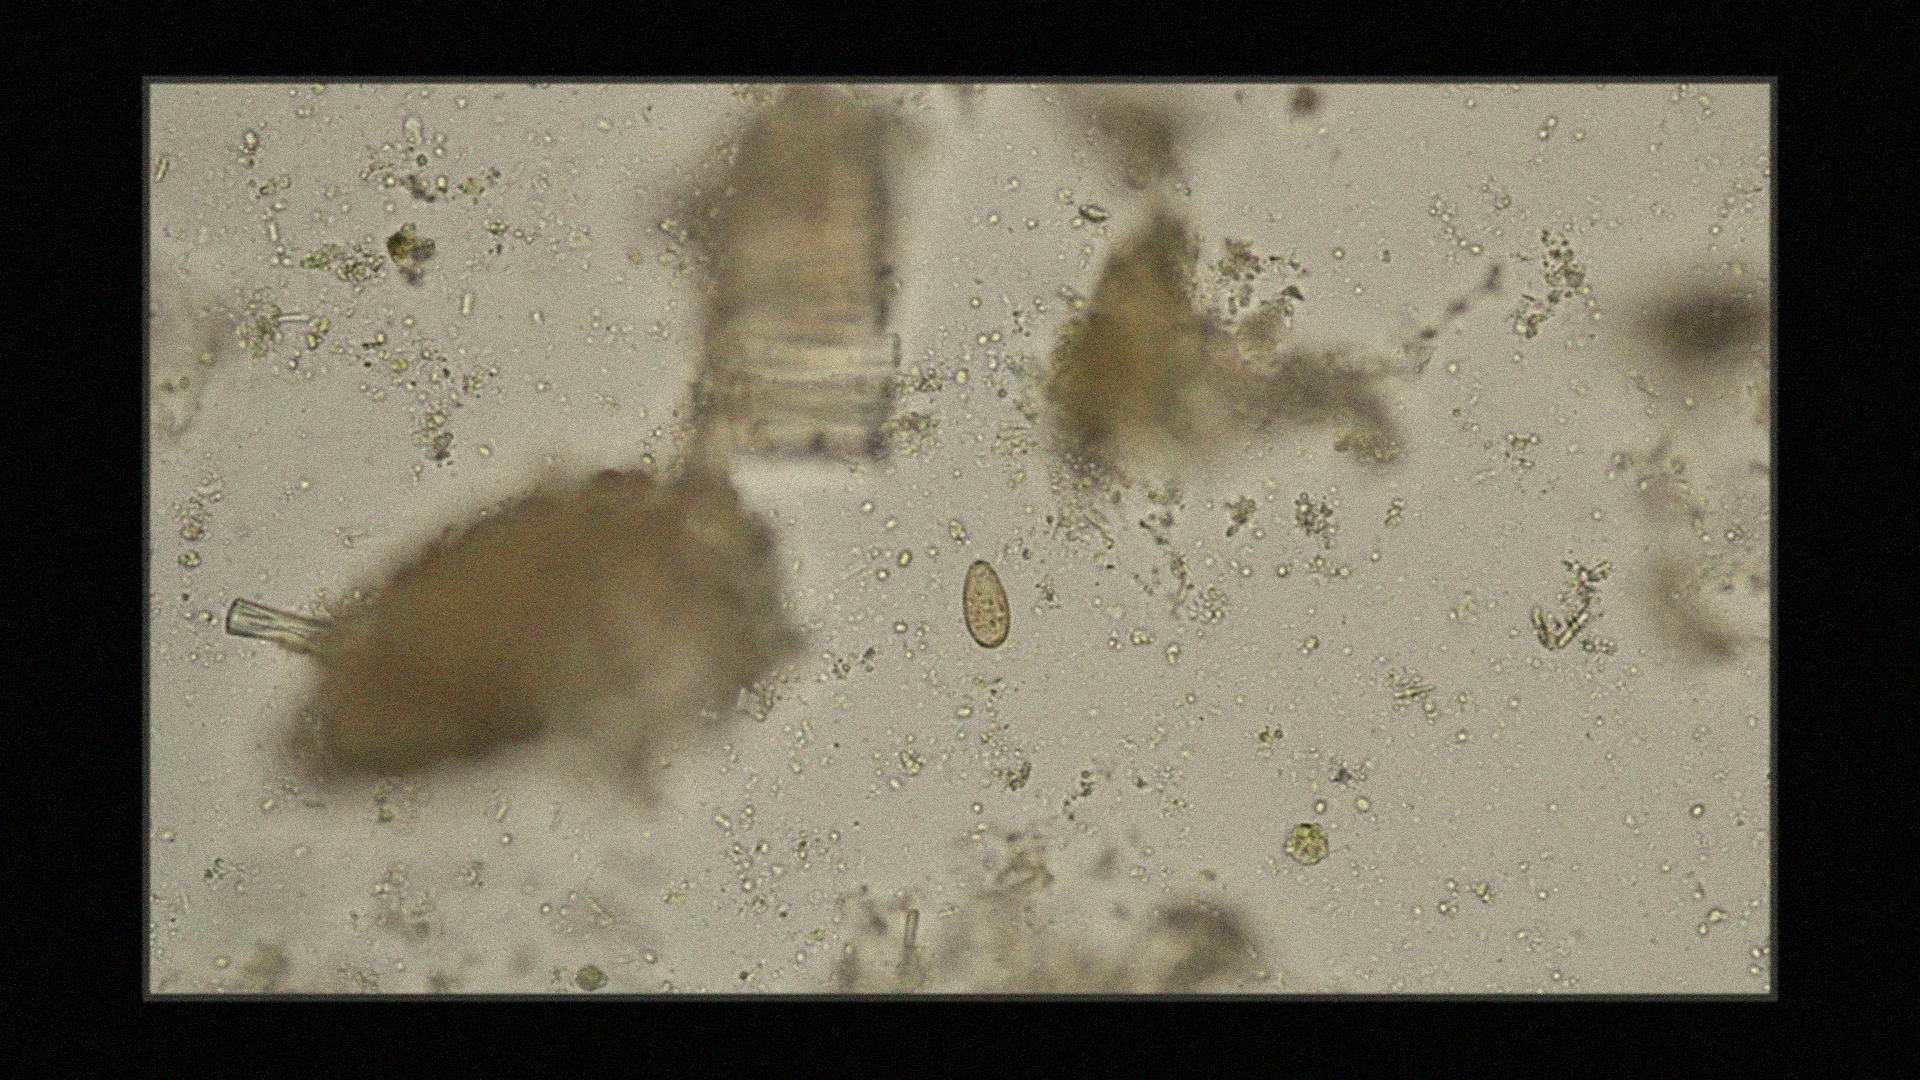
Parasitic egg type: Opisthorchis viverrine